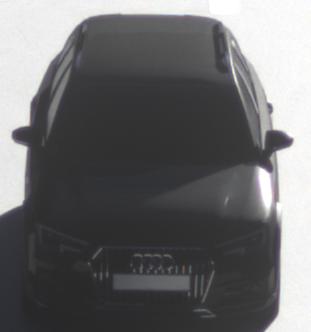
Make: Audi
Model: A4 Allroad 45 TFSI
Detailed model: A4 (B9) allroad
Model produced from: 2019/02
Model produced until: 2019/05
Doors: 5
Color: black
Road condition: dry road
Daytime: sunrise or sunset
Contrast: medium contrast